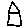
Label: house